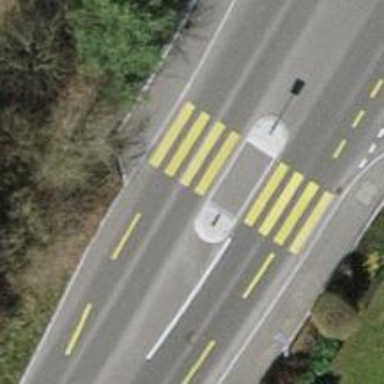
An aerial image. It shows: Uncontrolled zebra crossing with pedestrian island.